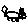
Label: cat